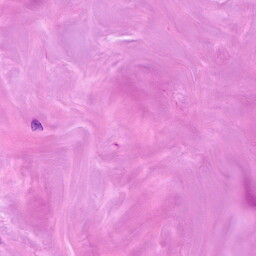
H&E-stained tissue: Breast